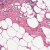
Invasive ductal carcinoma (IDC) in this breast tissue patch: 0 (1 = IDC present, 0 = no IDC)